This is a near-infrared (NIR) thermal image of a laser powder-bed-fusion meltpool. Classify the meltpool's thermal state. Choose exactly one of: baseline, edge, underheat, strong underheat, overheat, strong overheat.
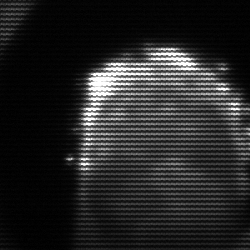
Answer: baseline